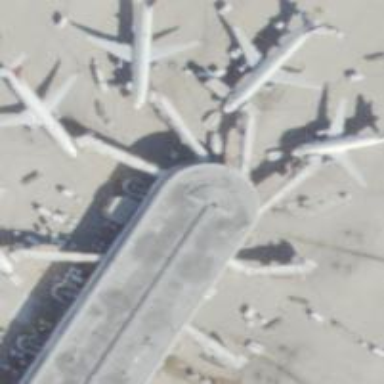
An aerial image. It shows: Airport gate.